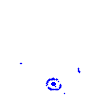
Particle: electron